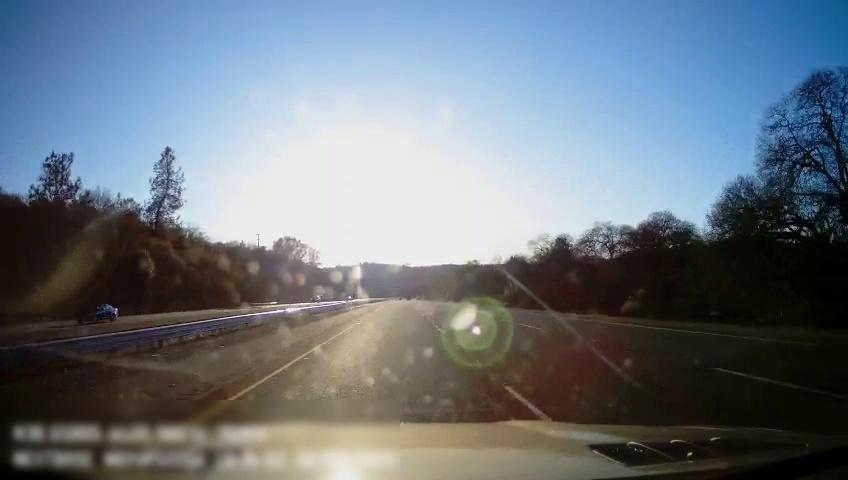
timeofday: Day
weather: Sunny
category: Drivable Space
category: Drivable Space
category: Vehicles | Car
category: Lanes | Current Lane
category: Lanes | Current Lane
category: Lanes | Alternate Lane
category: Lanes | Alternate Lane